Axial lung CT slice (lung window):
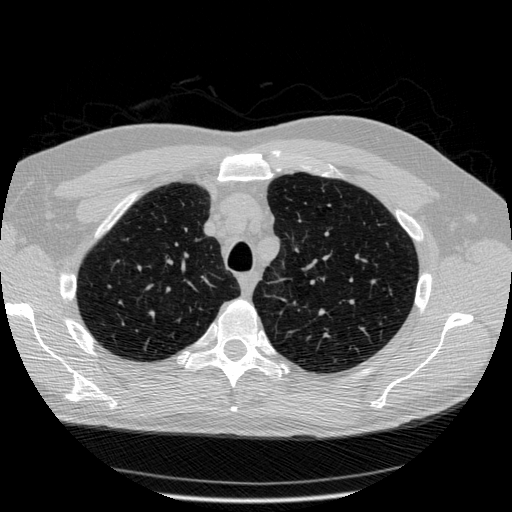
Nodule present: no